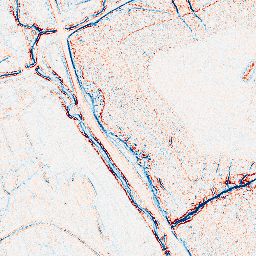
Category: edge_preserving
Decomposition family: bilateral
Decomposition parameters: d: 5
sigma_color: 50
sigma_space: 150
Upsampling method: bicubic_16x
Upsampling parameters: scale: 16
Upsampling scale: 16